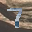
Label: 7